Question: I'm working on a program that involves drawing lots of very simple overlapping shadows. There's nothing fancy about the shadows: they have hard edges and there is a single light source at infinity (i.e. all shadows are parallel). The unique aspect is that the shadows represent areas of absorbed light, and so many many shadows can overlap to make progressively darker regions.
Here is an image to illustrate the idea:

My question is this:
I can simply draw them all with the appropriate alpha values and the result looks fine, but doing so can get awfully slow. I think this is because pixels that are in many shadows are drawn over many times. I suspect an approach that only draws to each pixel once could be much faster.
My program is in C++ and I'm using Qt to do the UI and drawing. I'd be happy to make use of a library to do polygon clipping or something (e.g. <URL>.
Any ideas? Thanks!
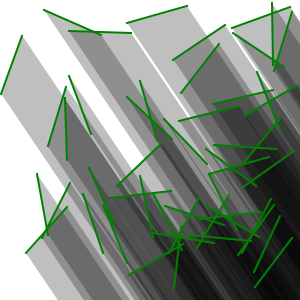
Answer: Well I think an efficcient way to draw your shadow will be to do something like ray-tracing. It means basically that you iter through every pixel in your image and draw in the right color by checking how many "wall" the reversed ray traverses. something like :
'''
For every pixel in the image
compute the reversed lightray (from the pixel to your light direction)
compute the number of walls traversed by your lightray
(= nb of intersections with all the segments/walls)
draw the pixel according to the number of intersections
(the more intersections, the darker)
'''
It should be easy and O(n) in complexity with the number of pixels ^^
By the way I think boost::geometry can manage intersections.